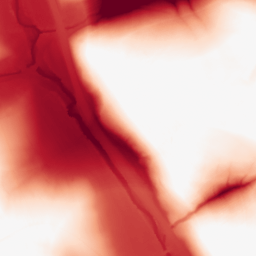
Category: morphological
Decomposition family: tophat
Decomposition parameters: size: 100
mode: black
Upsampling method: edge_directed
Upsampling parameters: scale: 2
Upsampling scale: 2